This is a demodulated (Hilbert-envelope) spectrum computed from a bearing vibration snapshot; the dashed markers indicate where each bearing fault type would appear (BPFO, BPFI, BSF, FTF). Classify the bearing condition as one of: normal, inner_race, outer_race, ball.
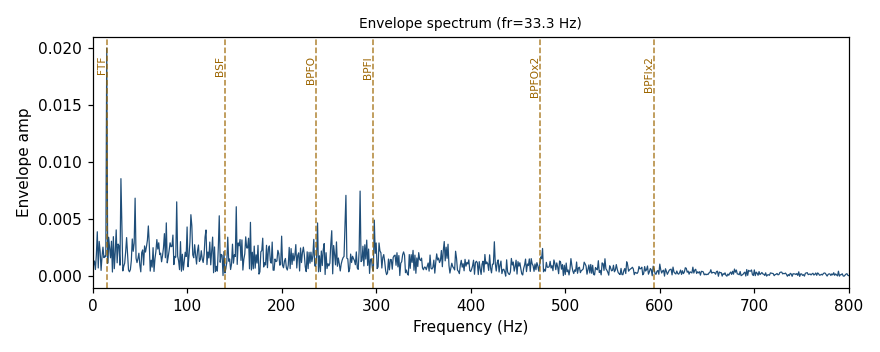
Answer: ball